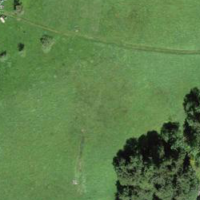
EUNIS habitat code: 25
Species observed at this site:
Buteo buteo